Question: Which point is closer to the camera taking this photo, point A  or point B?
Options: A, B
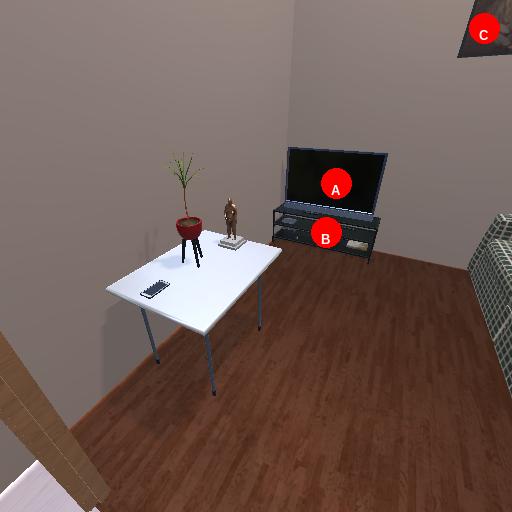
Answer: A